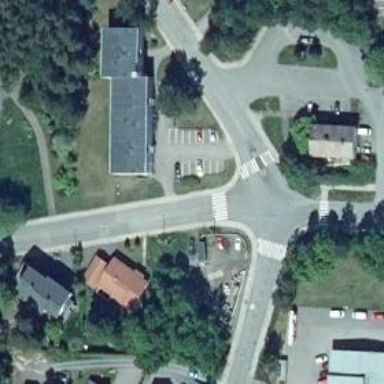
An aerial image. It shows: Marked crossing on asphalt footway.